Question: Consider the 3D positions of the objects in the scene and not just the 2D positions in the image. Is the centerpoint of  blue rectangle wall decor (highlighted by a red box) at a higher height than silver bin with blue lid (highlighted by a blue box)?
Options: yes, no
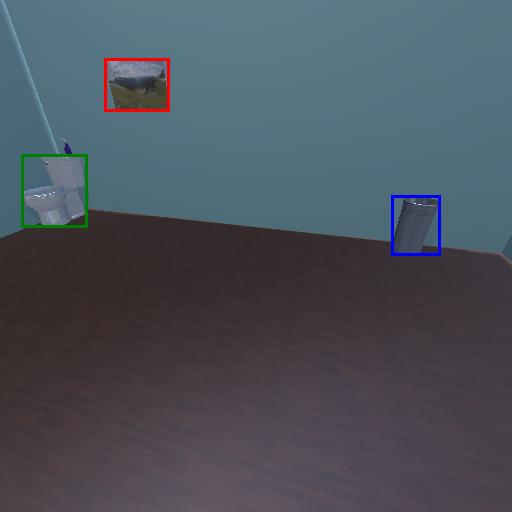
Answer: yes